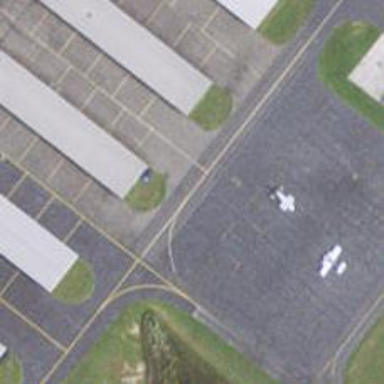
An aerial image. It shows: Image of taxiway at airport.